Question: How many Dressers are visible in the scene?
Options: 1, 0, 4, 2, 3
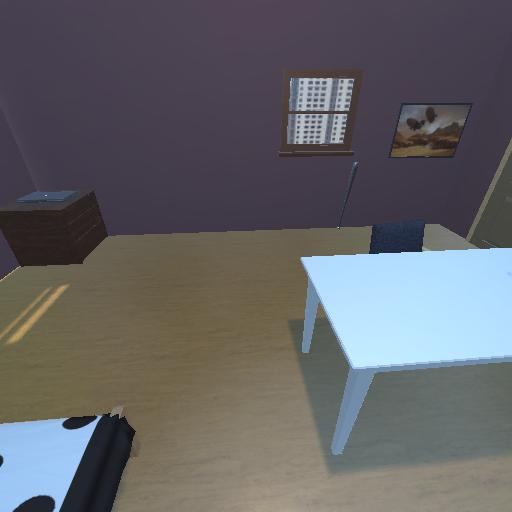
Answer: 1